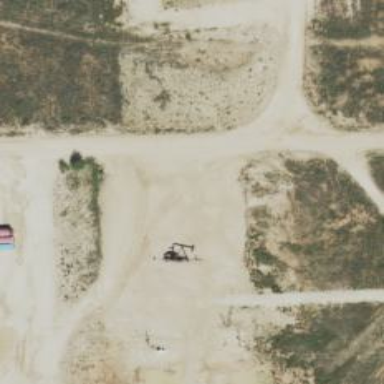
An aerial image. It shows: Petroleum well.